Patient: sex F, age 61
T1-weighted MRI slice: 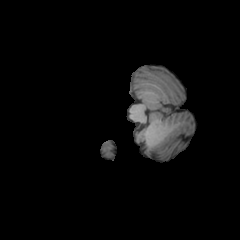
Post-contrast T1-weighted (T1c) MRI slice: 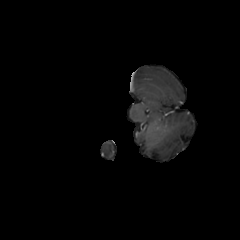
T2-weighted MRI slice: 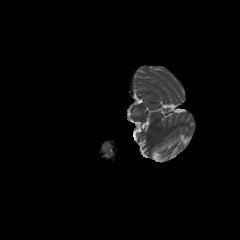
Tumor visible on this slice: no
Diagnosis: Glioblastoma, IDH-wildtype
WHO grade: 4